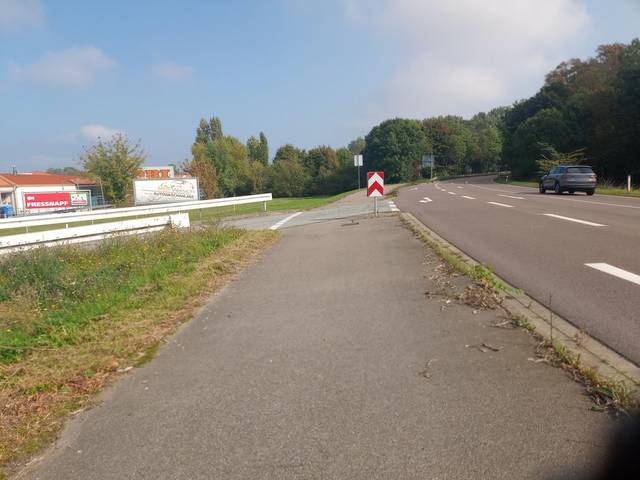
Region: Germany
Coordinates: 51.36, 12.019